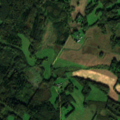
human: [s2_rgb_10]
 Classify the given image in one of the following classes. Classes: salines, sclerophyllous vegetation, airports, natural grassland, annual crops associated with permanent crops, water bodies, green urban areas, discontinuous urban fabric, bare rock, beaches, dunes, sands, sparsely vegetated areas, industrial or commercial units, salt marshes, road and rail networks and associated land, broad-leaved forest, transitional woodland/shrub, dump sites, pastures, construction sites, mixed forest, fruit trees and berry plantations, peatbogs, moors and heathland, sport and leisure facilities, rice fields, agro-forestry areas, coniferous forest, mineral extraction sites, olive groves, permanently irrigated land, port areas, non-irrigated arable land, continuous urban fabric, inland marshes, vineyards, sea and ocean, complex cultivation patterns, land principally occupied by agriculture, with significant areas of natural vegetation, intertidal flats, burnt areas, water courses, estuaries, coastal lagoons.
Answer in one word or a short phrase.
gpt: non-irrigated arable land, land principally occupied by agriculture, with significant areas of natural vegetation, broad-leaved forest, mixed forest, transitional woodland/shrub